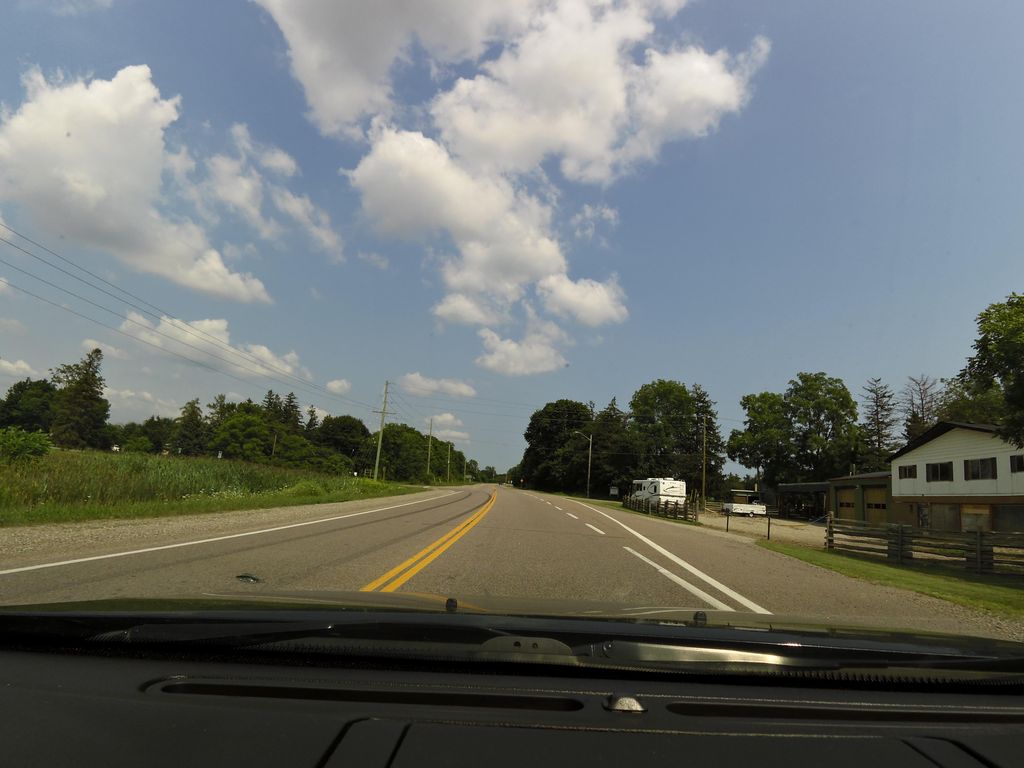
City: hamilton